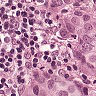
Metastatic tissue present: yes